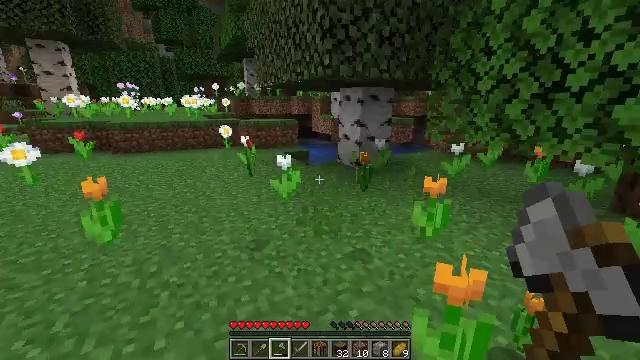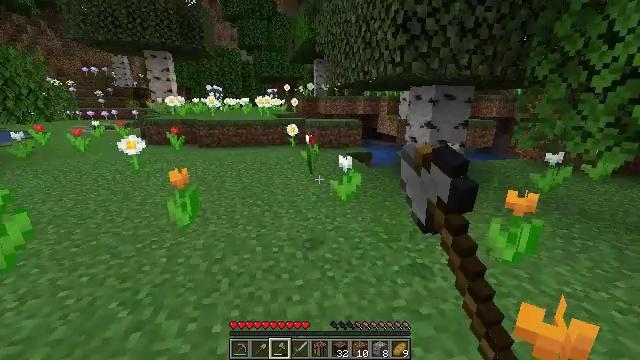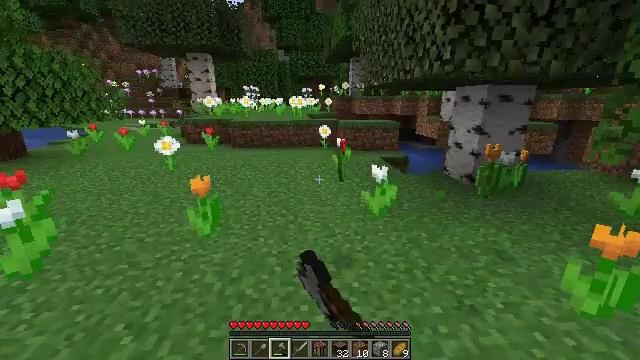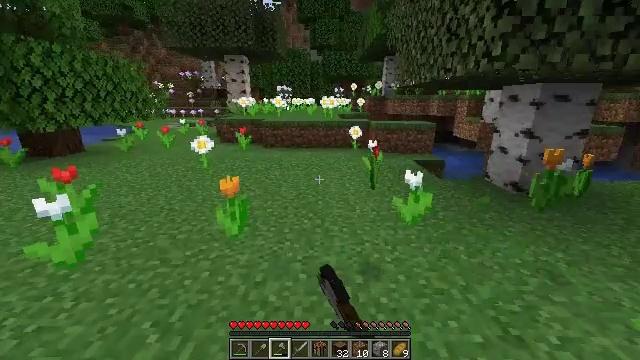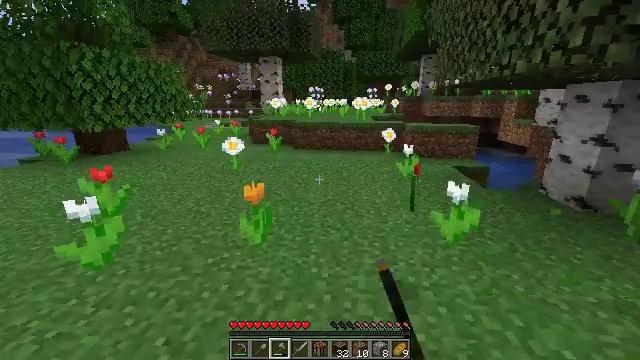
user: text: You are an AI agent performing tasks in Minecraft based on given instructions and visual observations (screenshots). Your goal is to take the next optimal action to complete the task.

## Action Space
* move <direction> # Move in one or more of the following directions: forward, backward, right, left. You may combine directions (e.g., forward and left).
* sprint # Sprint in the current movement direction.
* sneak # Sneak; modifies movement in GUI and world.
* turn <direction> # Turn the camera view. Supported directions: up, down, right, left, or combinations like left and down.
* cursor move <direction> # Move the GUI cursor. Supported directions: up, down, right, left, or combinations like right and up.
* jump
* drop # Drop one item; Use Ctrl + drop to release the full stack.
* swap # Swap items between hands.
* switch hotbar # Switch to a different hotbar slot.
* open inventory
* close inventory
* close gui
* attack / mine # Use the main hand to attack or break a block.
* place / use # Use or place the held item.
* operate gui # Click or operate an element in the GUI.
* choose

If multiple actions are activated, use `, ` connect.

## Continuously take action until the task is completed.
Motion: motion action
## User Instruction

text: Break the white tulip to collect it.
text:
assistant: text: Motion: move forward, turn left, attack / mine
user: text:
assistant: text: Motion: move forward, turn left, attack / mine
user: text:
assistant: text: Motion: move forward, turn left, attack / mine
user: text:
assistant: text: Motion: move forward, turn left, attack / mine
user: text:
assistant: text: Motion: attack / mine